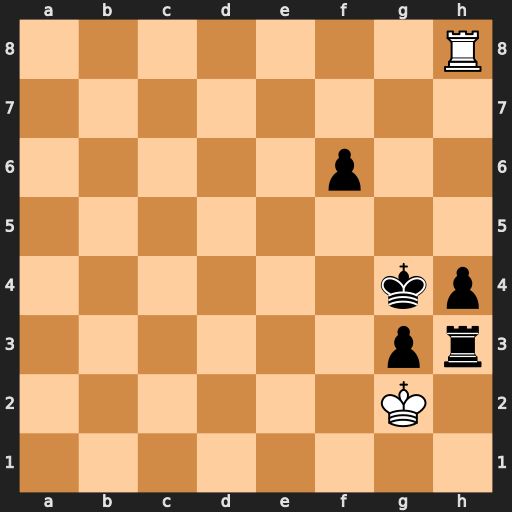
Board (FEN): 7R/8/5p2/8/6kp/6pr/6K1/8
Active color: w
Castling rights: -
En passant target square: -
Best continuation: Rg8+ Kf4 Kxh3